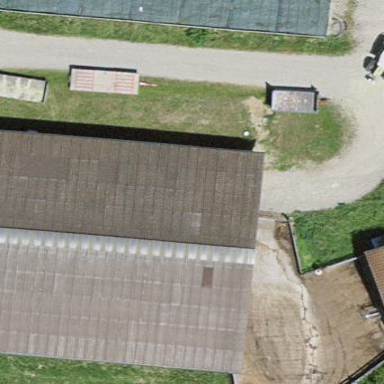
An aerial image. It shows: Farm auxiliary building.